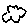
Label: cloud